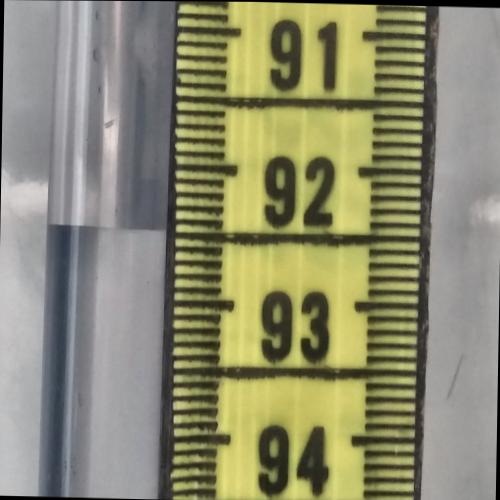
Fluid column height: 92.5 cm